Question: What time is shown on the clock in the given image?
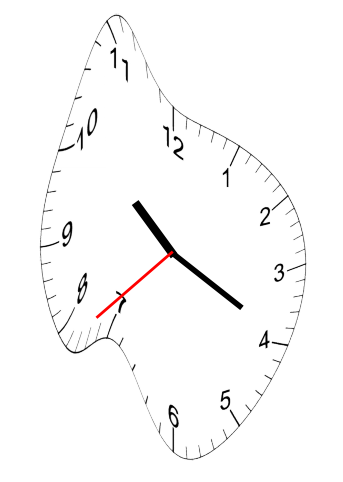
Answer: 10:19:38